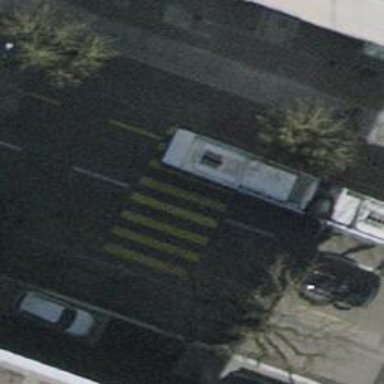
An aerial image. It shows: Footway with asphalt surface and zebra crossing.